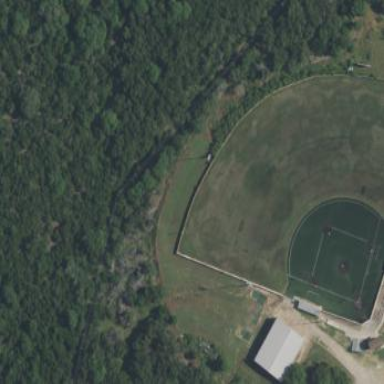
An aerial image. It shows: Baseball pitch for leisure and sports activities.